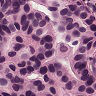
Metastatic tissue present: yes